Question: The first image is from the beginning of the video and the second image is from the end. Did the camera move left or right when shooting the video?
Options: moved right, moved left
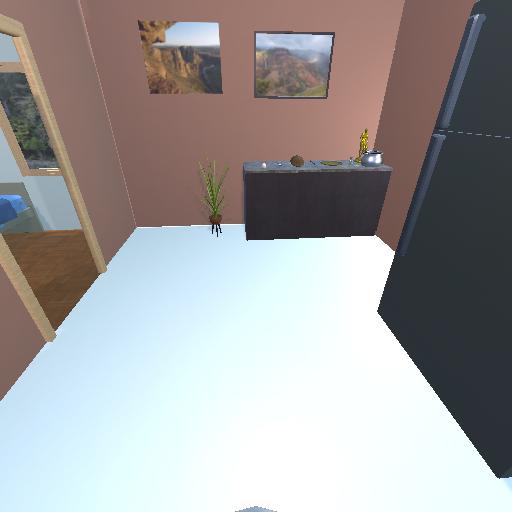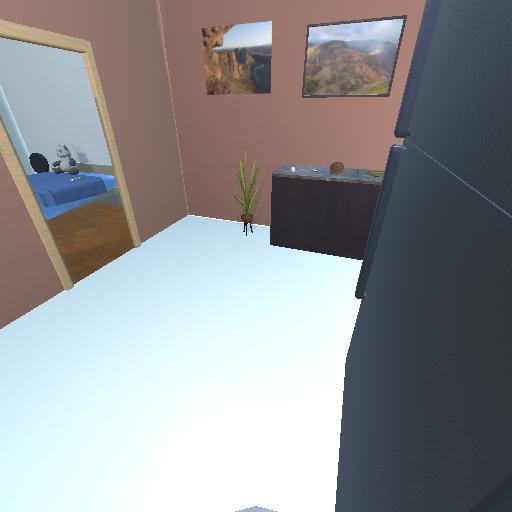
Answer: moved right